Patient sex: M
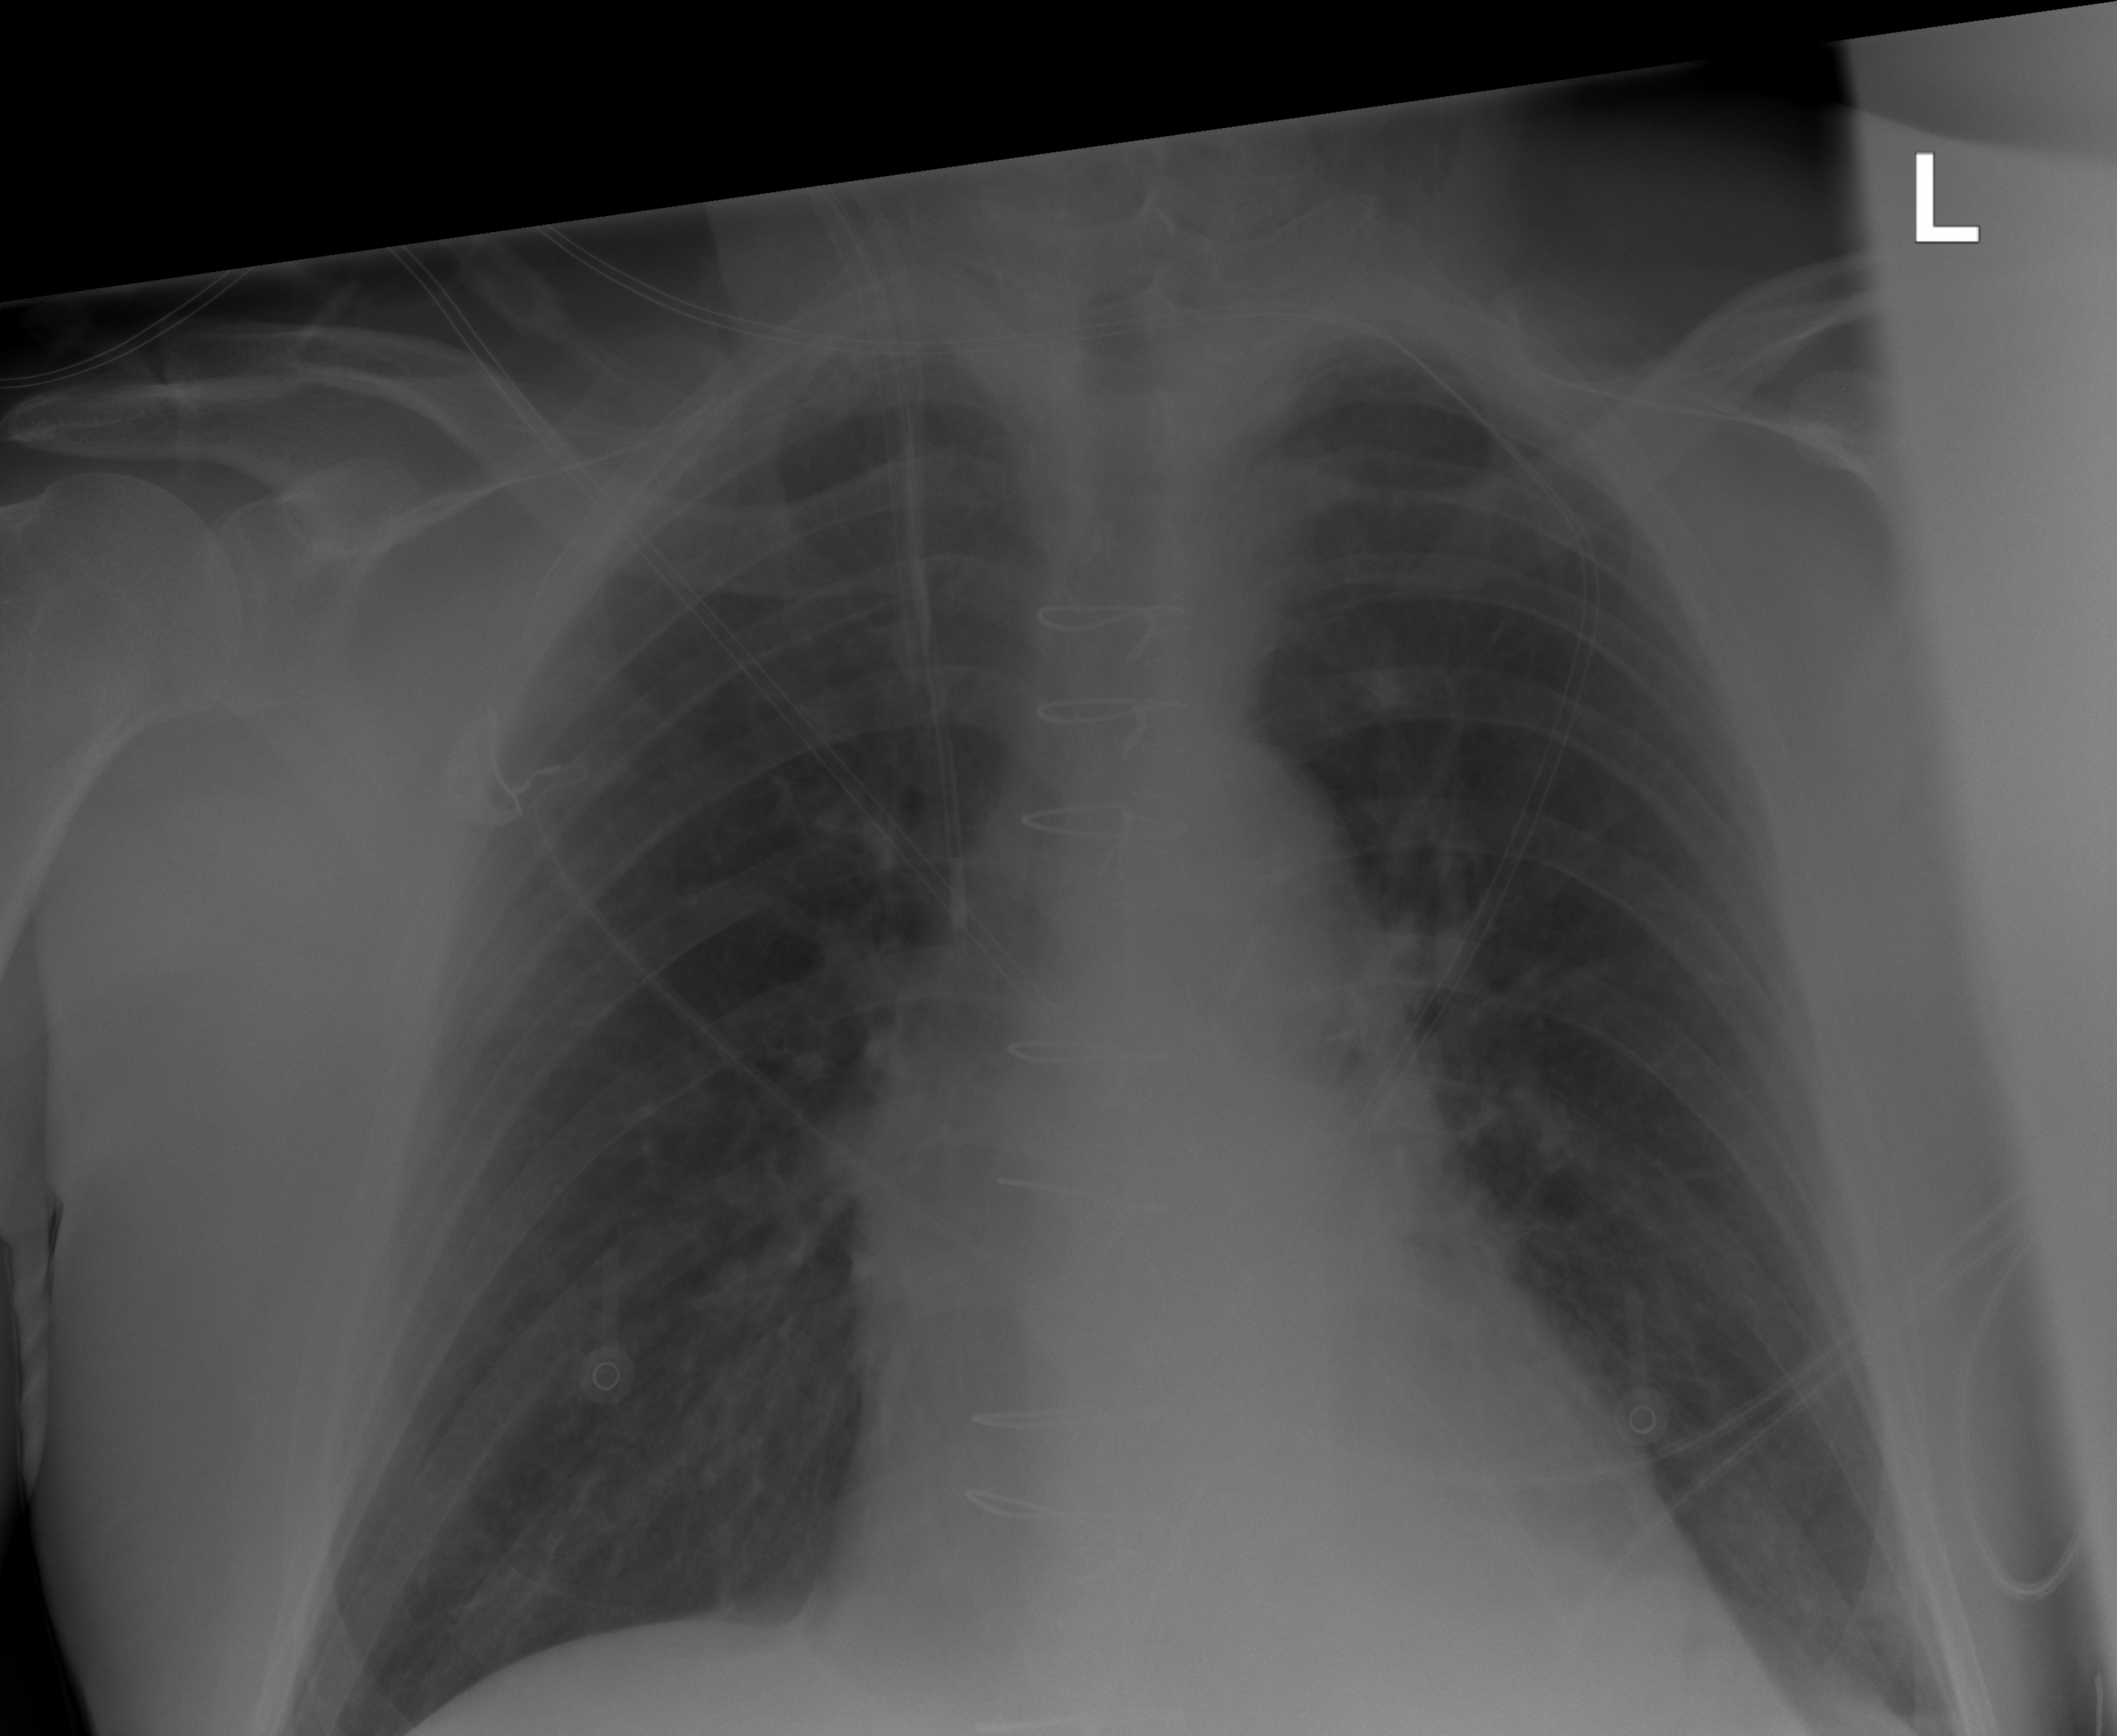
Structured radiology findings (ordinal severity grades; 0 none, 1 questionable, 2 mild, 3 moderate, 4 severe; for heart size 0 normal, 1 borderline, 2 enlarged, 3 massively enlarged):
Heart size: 0
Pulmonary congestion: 0
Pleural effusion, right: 0
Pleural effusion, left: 0
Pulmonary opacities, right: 0
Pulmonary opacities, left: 0
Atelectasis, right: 0
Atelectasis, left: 1